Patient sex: M
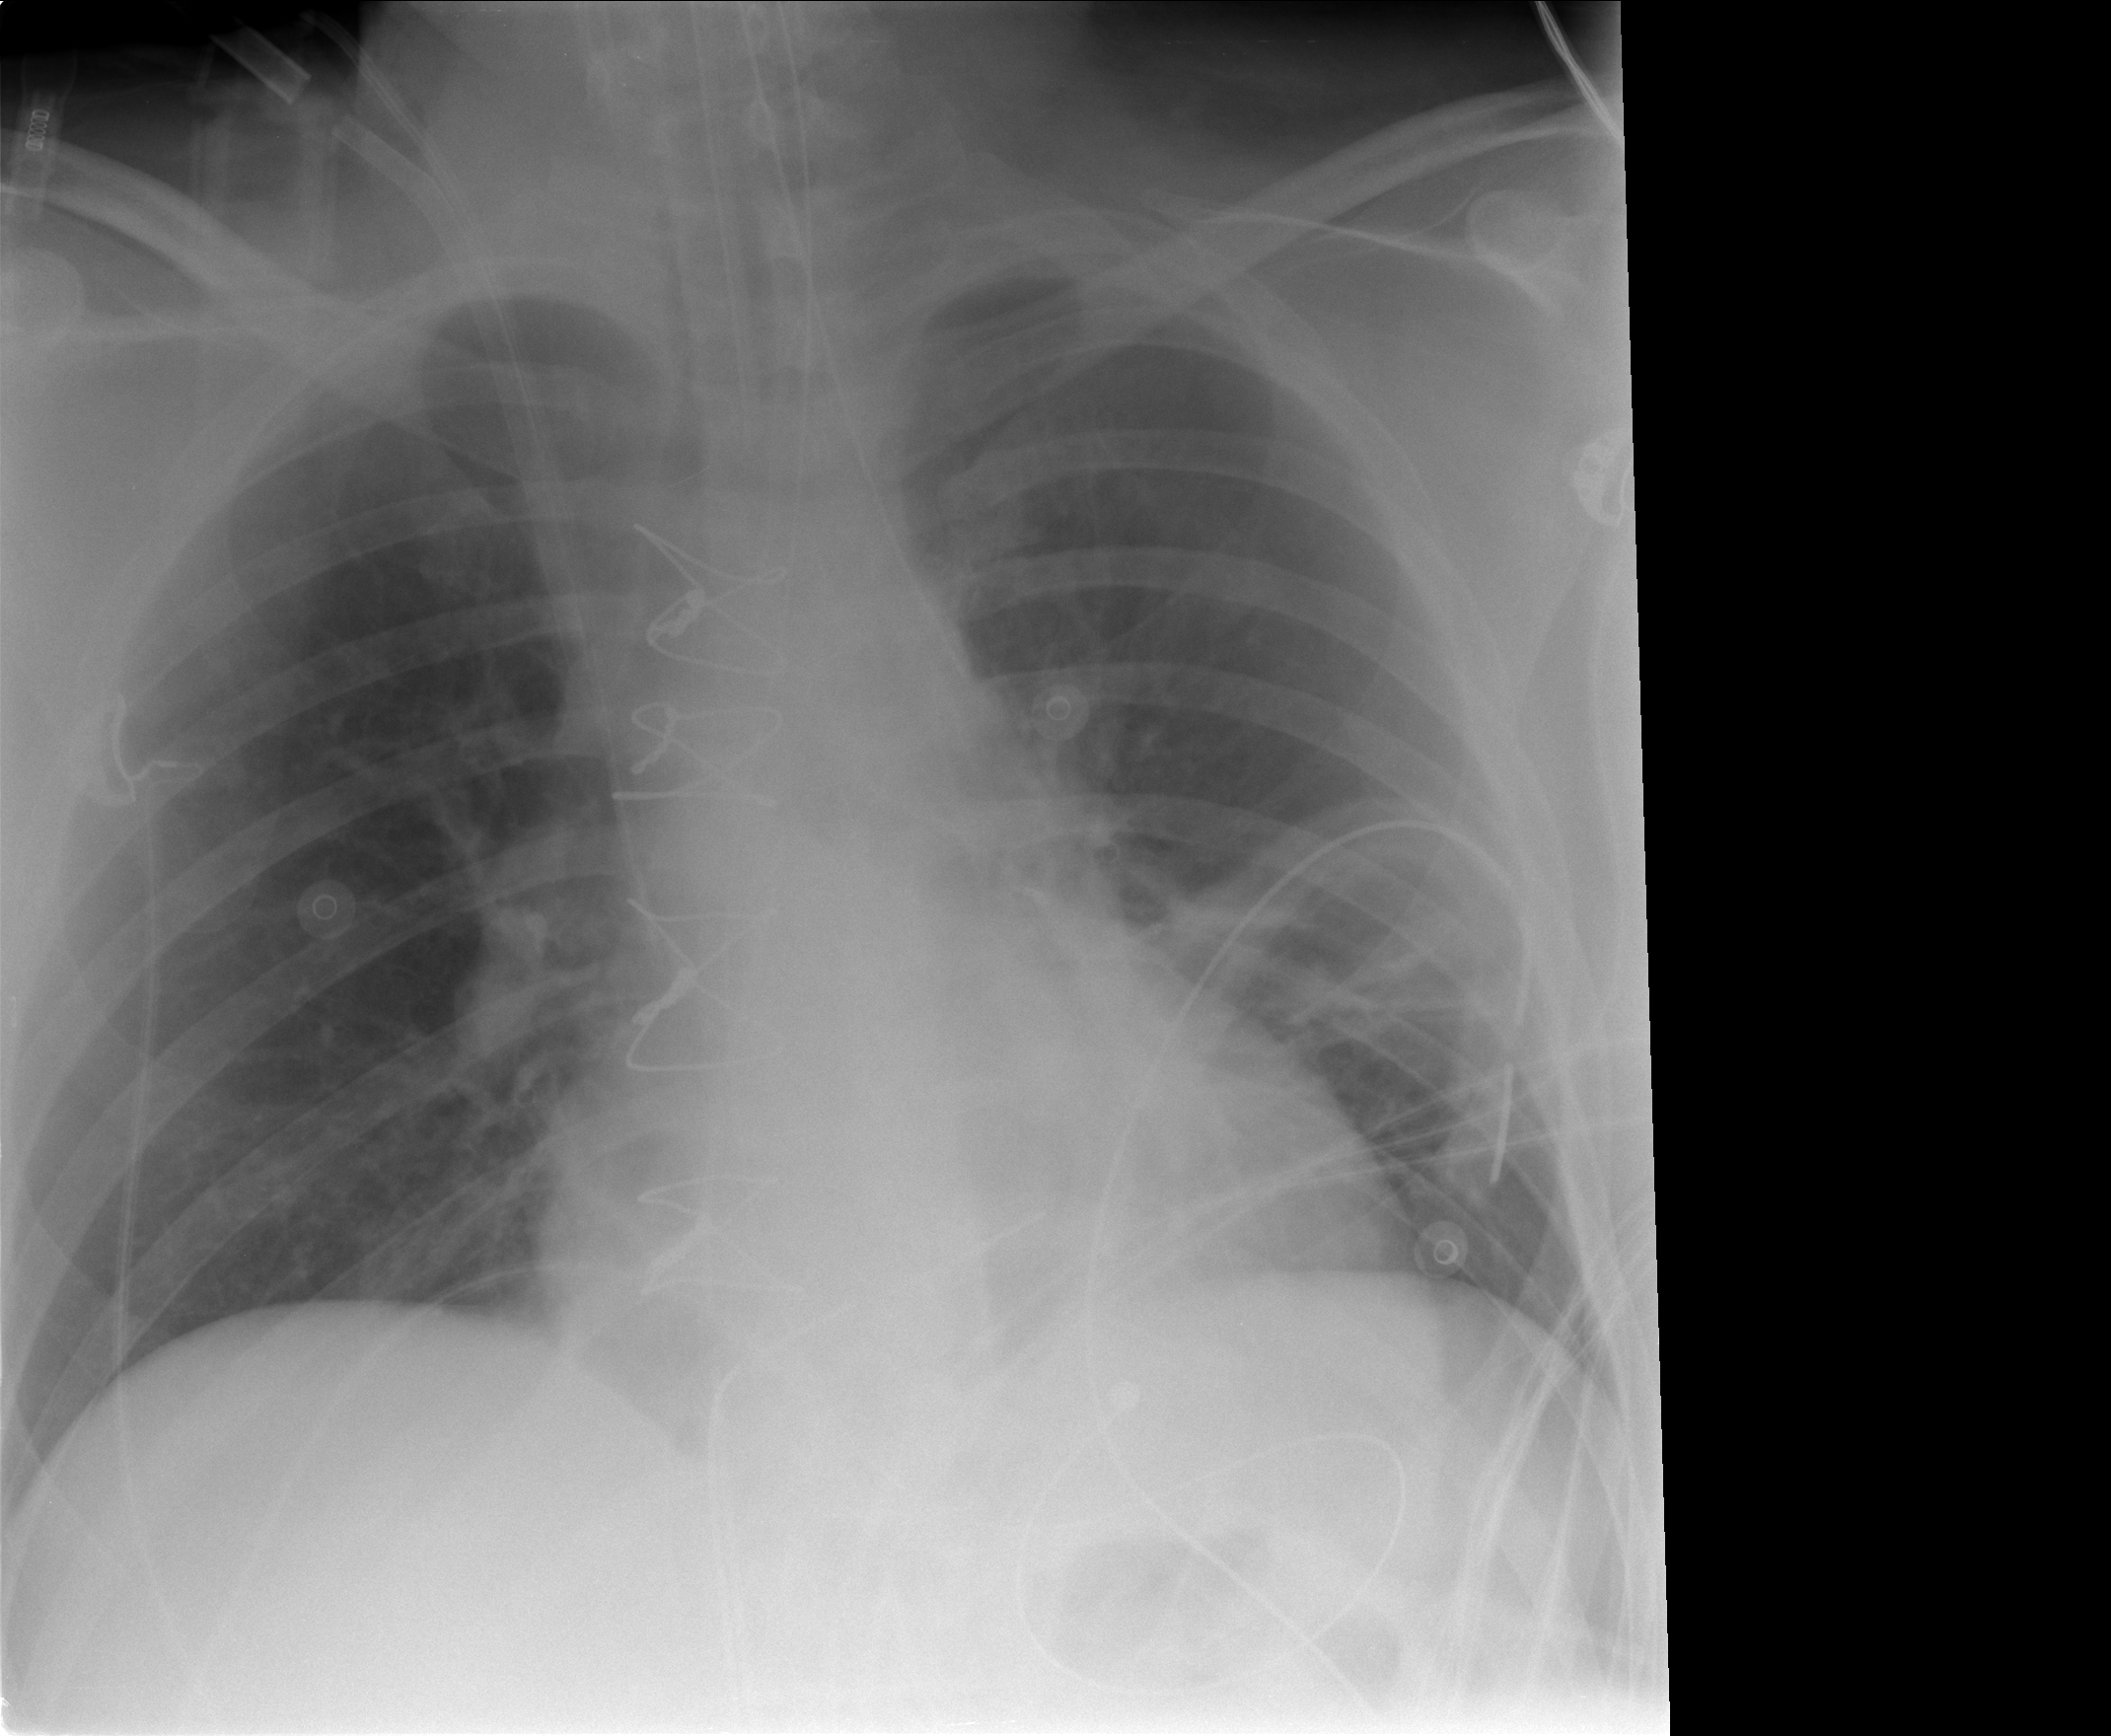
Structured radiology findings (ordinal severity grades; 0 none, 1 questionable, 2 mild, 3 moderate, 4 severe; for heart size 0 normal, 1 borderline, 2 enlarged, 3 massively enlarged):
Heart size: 2
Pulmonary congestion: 0
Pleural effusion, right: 0
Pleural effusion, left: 0
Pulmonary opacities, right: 0
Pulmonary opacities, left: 0
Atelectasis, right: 0
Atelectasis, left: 2